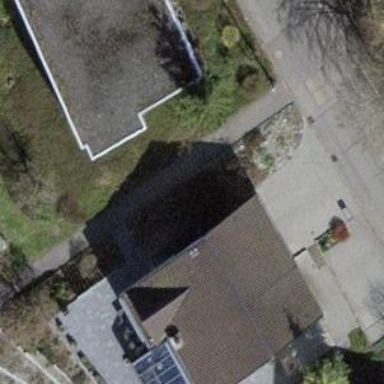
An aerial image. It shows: Building with tile roof.